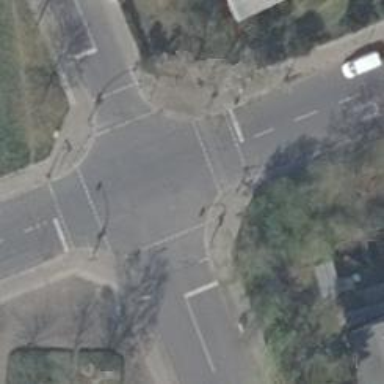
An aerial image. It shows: Road with traffic signals.